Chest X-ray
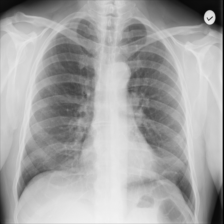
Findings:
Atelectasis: negative
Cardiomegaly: negative
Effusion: negative
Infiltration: negative
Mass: negative
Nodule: negative
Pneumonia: negative
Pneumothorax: negative
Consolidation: negative
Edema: negative
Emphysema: negative
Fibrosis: positive
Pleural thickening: negative
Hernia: negative